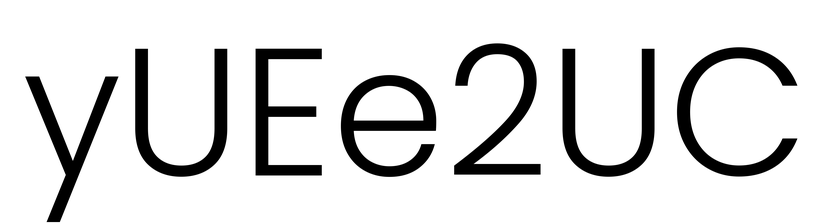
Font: Poppins-Light